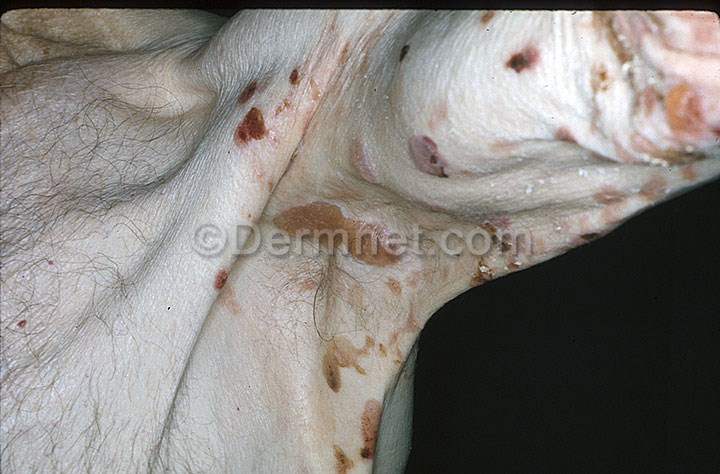
Disease: Bullous Disease Photos